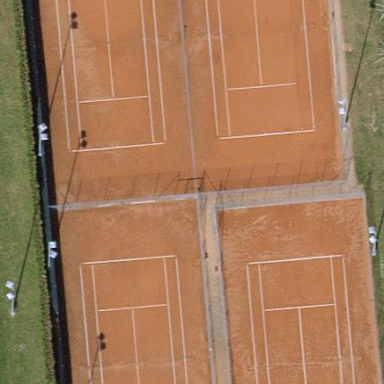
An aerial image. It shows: Sports centre featuring tennis facilities.